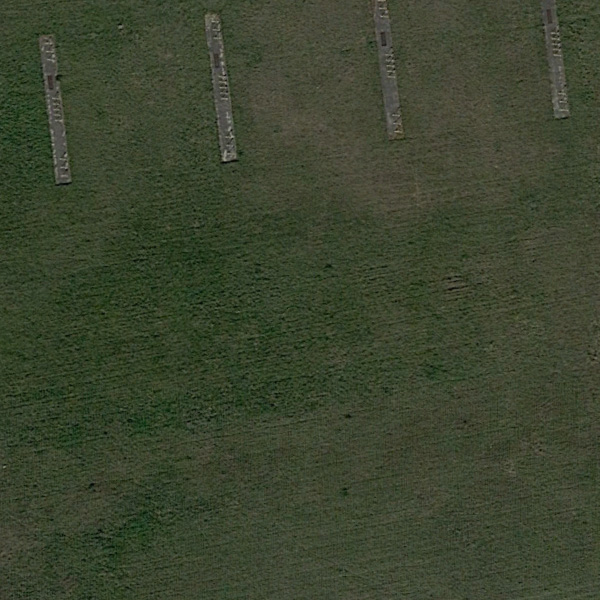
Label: Meadow